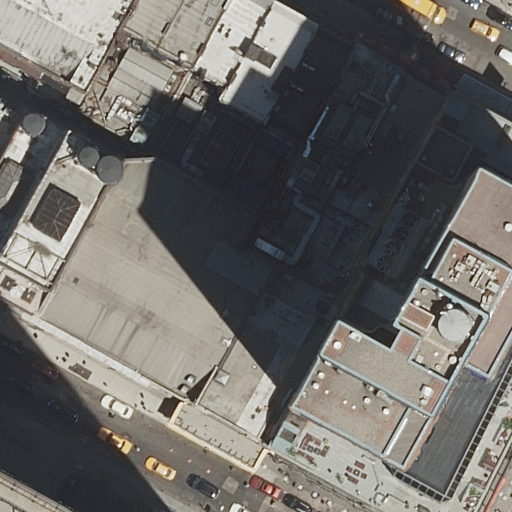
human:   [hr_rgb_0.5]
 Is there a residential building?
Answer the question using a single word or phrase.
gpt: yes

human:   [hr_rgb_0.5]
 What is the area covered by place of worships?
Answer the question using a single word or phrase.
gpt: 2669m2

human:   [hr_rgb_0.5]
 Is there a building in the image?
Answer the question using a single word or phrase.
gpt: yes

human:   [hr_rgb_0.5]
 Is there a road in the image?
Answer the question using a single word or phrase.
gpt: yes

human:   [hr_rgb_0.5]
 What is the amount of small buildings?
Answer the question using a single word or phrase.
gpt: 1

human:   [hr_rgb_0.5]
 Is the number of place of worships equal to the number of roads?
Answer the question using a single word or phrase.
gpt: no

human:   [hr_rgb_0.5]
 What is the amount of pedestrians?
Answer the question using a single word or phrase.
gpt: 1

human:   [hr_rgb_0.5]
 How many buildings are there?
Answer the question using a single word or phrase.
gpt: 13

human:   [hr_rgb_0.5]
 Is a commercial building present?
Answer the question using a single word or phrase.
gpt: yes

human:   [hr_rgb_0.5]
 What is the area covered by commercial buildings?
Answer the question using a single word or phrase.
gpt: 3307m2

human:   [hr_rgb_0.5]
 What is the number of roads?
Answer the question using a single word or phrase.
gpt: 2

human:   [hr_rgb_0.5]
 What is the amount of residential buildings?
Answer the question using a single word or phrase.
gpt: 10

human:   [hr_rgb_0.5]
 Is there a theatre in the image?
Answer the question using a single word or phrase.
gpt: yes

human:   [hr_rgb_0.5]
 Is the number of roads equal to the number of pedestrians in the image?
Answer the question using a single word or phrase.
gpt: no

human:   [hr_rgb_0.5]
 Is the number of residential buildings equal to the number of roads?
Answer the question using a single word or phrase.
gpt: no

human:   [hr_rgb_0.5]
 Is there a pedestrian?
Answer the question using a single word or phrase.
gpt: yes

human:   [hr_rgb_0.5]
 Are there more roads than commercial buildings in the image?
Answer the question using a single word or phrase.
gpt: yes

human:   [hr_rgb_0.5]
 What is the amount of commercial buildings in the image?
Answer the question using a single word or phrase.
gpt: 1

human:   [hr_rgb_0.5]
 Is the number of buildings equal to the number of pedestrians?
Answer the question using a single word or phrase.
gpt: no

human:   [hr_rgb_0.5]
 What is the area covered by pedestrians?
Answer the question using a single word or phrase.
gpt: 1515m2

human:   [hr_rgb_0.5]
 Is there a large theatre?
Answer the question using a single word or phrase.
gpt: no

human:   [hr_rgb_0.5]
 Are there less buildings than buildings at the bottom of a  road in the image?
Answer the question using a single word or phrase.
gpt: no

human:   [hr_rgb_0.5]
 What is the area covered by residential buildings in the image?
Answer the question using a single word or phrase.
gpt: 4966m2

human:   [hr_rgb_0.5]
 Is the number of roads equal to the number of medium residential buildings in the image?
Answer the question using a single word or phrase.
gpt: no

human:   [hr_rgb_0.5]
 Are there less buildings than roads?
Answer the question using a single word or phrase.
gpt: no

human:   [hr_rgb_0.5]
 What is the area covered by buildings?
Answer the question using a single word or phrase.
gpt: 11361m2

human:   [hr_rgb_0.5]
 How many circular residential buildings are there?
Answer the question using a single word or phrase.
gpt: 0

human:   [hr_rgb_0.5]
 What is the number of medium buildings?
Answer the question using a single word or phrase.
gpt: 8

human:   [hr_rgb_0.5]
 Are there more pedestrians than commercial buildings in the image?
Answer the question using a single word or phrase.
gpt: no

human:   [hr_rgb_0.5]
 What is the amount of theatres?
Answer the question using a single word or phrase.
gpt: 1

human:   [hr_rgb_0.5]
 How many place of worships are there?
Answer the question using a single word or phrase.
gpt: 1

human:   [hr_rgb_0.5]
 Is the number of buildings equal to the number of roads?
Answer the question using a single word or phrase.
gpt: no

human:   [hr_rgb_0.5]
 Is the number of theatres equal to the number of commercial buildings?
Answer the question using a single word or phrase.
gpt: yes

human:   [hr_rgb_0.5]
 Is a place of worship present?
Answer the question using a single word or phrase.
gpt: yes

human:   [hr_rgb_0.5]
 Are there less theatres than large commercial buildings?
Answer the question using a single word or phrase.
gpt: no

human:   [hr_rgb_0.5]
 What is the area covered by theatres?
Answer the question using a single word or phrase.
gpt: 418m2

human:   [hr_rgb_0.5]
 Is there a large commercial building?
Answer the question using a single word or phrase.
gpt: yes

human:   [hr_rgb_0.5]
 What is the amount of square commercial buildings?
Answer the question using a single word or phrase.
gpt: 0

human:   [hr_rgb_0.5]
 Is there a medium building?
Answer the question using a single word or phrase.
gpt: yes

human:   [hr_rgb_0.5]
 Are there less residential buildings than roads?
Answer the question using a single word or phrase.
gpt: no

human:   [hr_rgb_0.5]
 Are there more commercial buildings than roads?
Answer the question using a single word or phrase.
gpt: no

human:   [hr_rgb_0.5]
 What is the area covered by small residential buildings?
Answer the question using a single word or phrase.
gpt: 71m2

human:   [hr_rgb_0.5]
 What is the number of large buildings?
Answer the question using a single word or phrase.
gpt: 4

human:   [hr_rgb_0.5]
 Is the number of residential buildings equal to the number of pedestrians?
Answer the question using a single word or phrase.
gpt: no

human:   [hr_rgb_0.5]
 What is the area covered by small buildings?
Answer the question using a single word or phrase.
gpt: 71m2

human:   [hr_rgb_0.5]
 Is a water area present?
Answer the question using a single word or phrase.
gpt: no

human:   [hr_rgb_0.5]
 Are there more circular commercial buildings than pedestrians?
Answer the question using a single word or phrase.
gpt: no

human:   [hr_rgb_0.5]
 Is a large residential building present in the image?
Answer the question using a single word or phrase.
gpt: yes

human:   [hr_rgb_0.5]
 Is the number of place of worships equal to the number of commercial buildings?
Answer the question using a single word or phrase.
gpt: yes

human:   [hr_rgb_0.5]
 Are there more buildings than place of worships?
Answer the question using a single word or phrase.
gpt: yes

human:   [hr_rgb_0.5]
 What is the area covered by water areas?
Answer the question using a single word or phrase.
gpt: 0m2

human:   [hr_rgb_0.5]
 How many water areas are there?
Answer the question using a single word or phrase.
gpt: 0

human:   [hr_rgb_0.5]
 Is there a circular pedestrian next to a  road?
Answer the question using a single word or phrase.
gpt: no

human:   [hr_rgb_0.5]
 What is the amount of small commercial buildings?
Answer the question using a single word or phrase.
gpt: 0

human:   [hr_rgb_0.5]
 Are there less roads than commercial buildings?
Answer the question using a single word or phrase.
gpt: no

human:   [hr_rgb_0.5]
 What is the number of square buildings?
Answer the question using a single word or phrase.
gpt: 0

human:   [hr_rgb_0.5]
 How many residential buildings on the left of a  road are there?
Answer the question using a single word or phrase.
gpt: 8

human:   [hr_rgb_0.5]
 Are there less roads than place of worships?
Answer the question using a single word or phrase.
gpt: no

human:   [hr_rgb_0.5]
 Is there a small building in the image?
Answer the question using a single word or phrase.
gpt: yes

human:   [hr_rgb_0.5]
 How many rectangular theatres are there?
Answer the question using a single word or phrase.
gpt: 1

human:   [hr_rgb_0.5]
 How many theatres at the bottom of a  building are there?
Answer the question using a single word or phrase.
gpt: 0

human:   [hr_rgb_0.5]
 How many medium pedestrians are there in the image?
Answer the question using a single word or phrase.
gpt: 0

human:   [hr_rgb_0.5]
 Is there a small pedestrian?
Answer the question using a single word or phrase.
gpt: no

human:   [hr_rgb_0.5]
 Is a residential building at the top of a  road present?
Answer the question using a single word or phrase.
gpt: yes